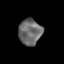
Tissue: prostate
Cell type: T cells
Senescence score: 0.3326
Nuclear area (px): 584
Mean DAPI intensity: 106.872